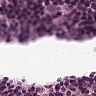
Metastatic tissue present: yes